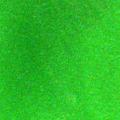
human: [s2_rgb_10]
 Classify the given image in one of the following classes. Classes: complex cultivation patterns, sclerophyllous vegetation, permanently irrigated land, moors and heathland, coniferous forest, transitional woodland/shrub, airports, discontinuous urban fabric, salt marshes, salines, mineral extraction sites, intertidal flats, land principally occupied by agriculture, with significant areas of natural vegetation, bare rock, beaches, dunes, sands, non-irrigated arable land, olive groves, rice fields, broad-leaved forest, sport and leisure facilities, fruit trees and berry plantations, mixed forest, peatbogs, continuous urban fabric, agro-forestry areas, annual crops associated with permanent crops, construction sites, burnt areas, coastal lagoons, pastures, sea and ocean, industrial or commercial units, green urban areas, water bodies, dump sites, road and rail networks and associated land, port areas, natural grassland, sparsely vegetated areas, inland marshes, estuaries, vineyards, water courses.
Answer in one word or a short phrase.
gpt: coastal lagoons